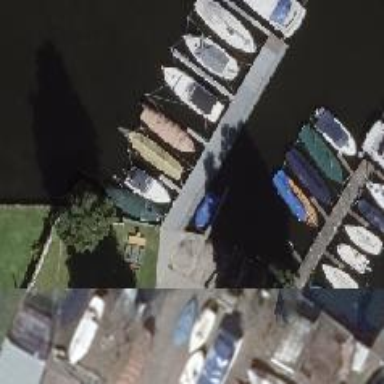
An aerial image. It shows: Slipway on leisure land.